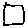
Label: square